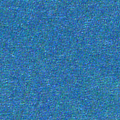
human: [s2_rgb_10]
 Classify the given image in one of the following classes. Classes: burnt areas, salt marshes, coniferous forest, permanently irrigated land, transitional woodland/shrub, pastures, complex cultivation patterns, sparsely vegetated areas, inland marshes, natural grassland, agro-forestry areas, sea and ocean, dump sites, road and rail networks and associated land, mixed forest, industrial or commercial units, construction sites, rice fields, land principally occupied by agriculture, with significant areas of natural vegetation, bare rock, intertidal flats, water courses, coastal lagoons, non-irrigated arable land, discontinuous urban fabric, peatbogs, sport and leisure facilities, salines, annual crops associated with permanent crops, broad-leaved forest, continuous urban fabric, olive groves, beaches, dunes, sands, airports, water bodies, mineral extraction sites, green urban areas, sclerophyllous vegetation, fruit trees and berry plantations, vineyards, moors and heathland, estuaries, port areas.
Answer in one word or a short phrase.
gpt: sea and ocean